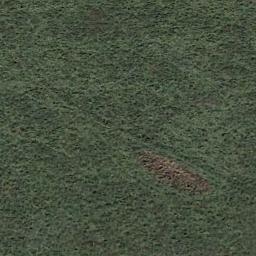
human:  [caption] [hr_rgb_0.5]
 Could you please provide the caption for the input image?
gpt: This meadow has dense grasses and part of the meadow is relatively sparse .

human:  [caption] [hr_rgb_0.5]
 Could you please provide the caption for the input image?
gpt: The entire image is dominated by grass .

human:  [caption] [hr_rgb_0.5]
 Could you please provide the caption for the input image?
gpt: A large lush green meadow covered with green grass .

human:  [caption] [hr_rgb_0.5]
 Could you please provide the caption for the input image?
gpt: The meadow is dense but uneven .

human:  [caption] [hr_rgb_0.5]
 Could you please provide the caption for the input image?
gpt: A dense meadow with many green grass .